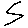
Label: zigzag